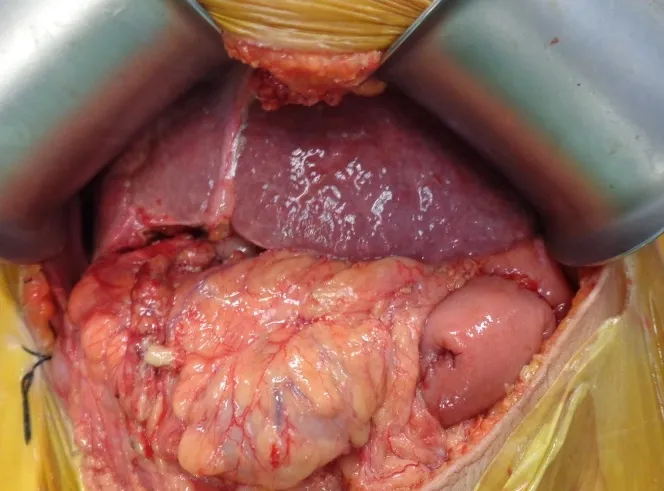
Macro nodular cirrhosis in HCV +ve patient undergoing pancreaticodoudenectomy.
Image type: pathology (fish)